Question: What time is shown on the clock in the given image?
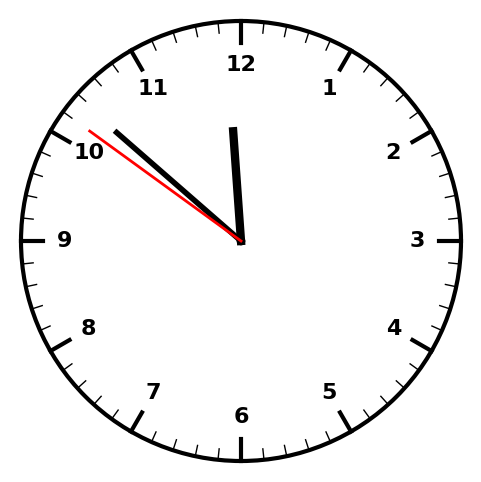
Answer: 11:51:51